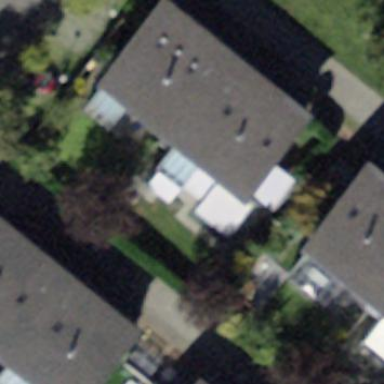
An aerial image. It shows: Semidetached house.